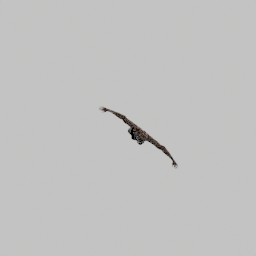
Label: people